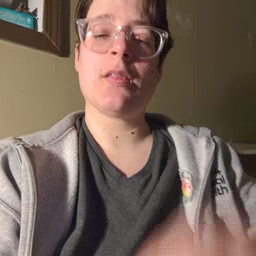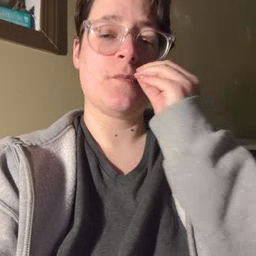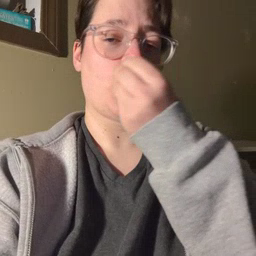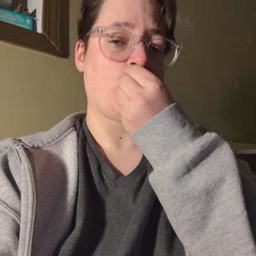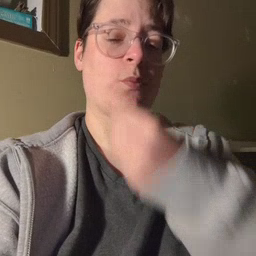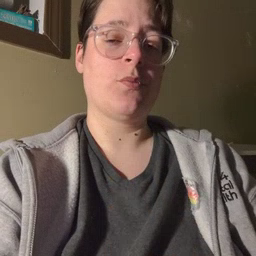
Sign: flower